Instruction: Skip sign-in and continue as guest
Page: checkout
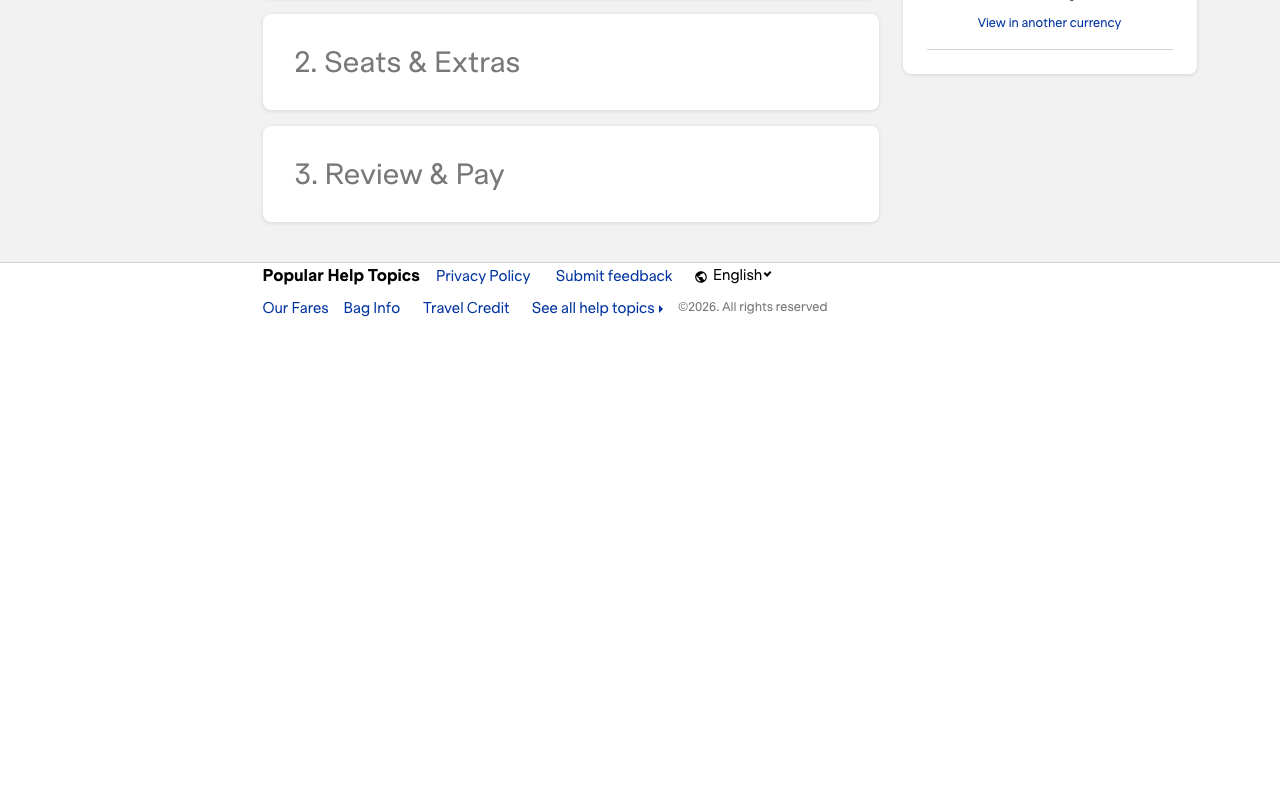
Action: click